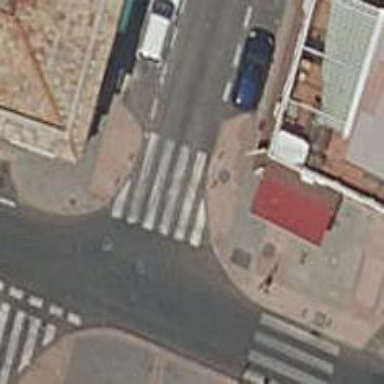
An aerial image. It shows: Asphalt footway with uncontrolled crossing and markings.